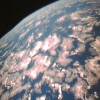
Label: cloud